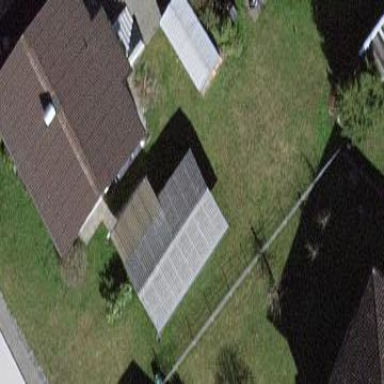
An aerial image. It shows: Shed.